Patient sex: F
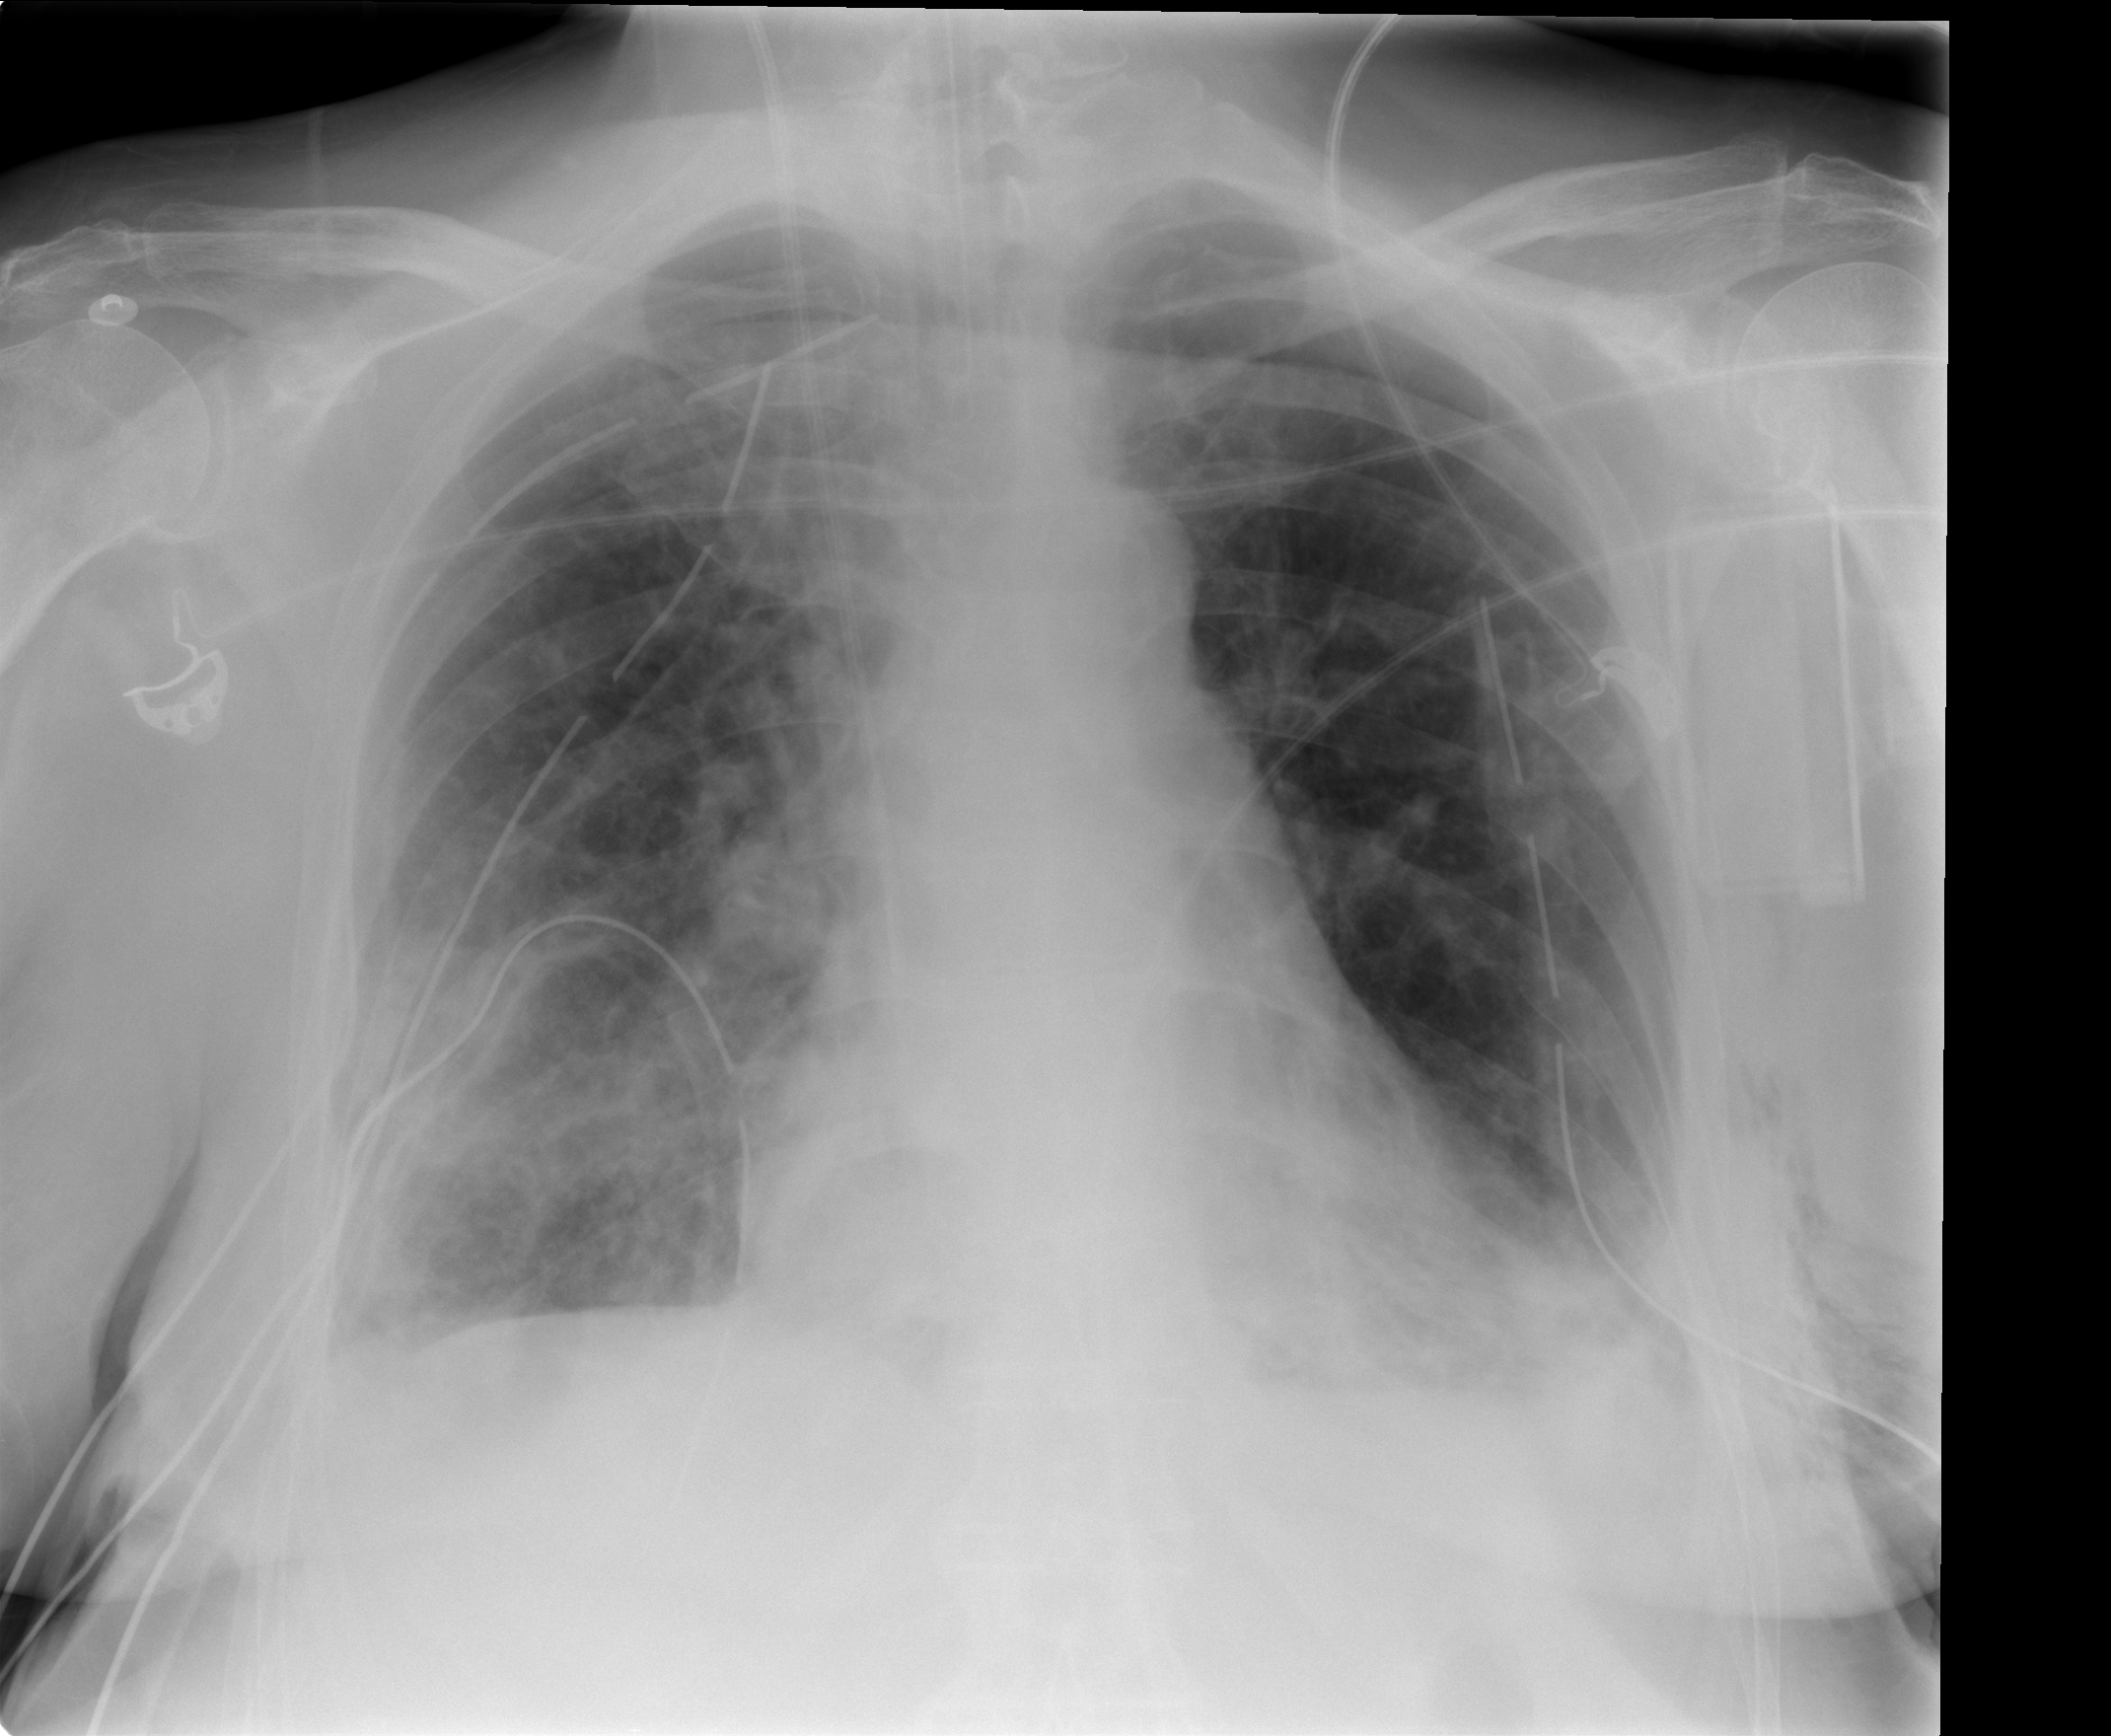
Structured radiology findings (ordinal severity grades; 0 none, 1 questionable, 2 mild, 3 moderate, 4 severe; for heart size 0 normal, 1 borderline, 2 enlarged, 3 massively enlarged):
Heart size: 2
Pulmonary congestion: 2
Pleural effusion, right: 3
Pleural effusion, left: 1
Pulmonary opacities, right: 2
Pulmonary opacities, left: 2
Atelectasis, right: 3
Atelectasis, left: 3